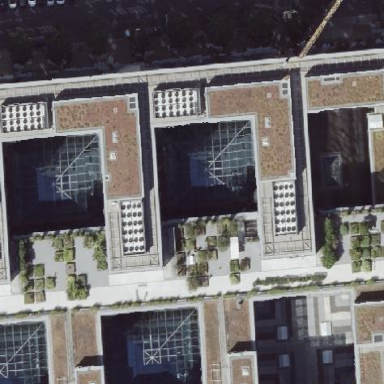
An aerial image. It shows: Close-up view of roof part of building.